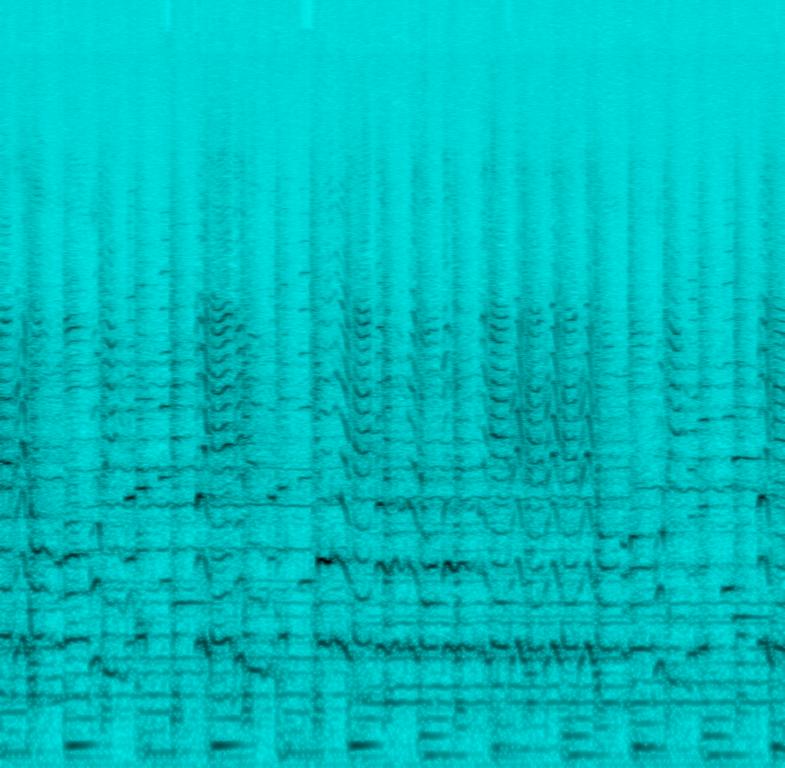
This is a yodeling music piece. There is a female vocalist that is singing happily in the lead. The melody is provided by medium and high pitch woodwinds. In the background, the bass line is played by an upright bass while the rhythm is provided by an acoustic drum. The atmosphere is very lively. This piece could be used in the soundtrack of a comedy movie or a children's show.